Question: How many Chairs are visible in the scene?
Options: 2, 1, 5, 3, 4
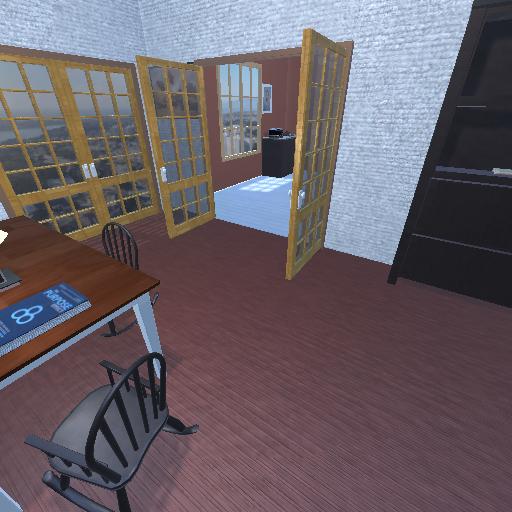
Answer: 2